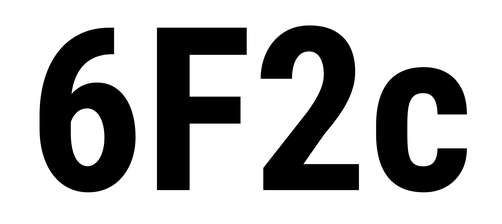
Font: Roboto_Condensed_Bold